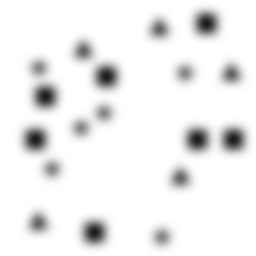
Squares: 7
Triangles: 5
Stars: 6
Total shapes: 18